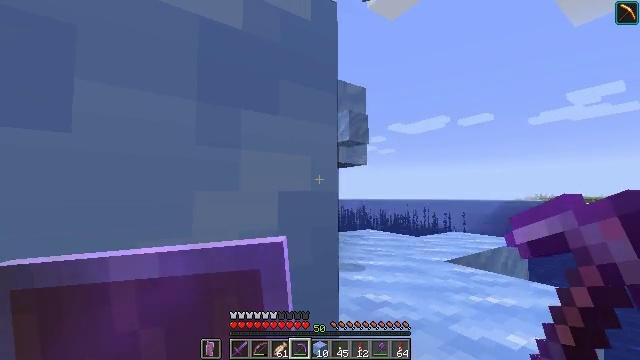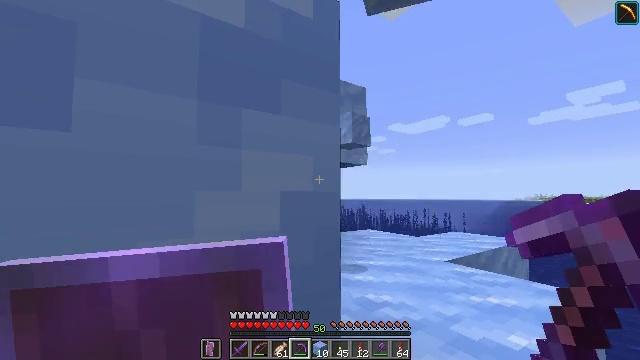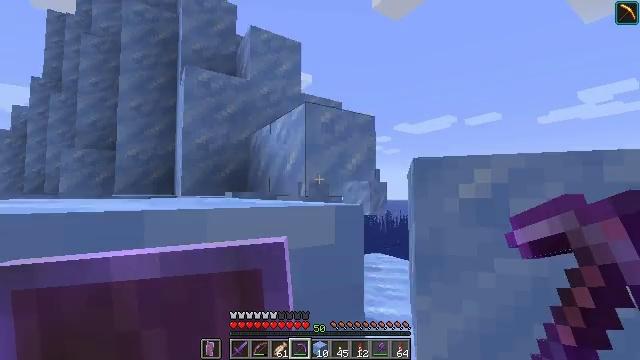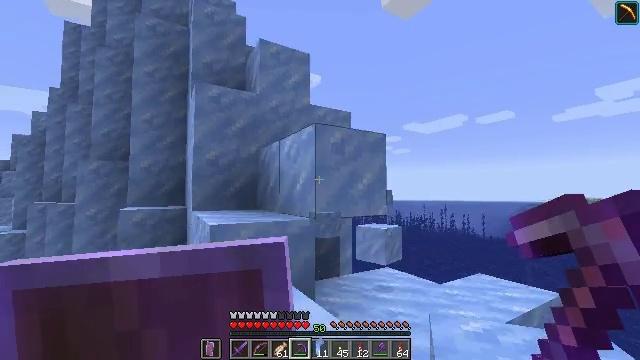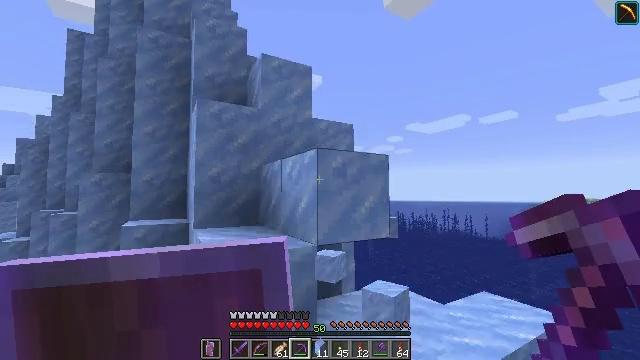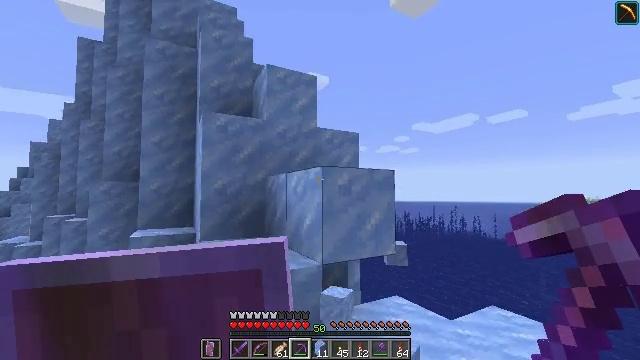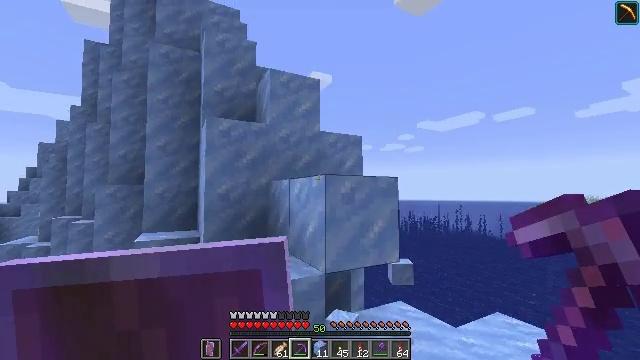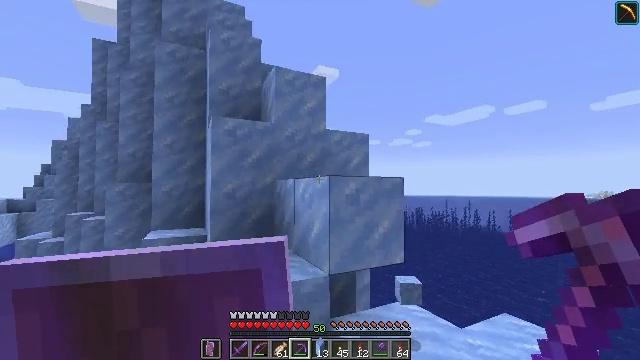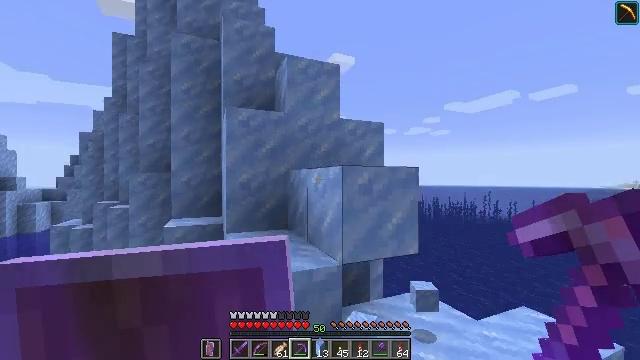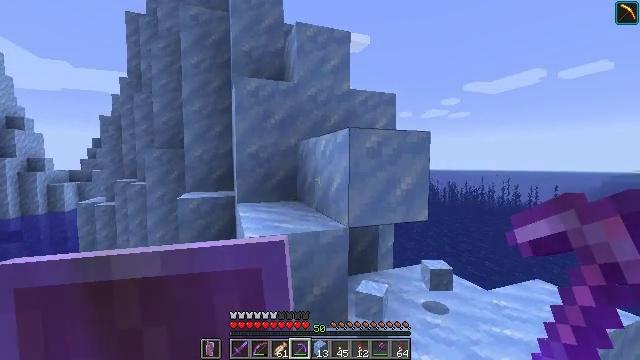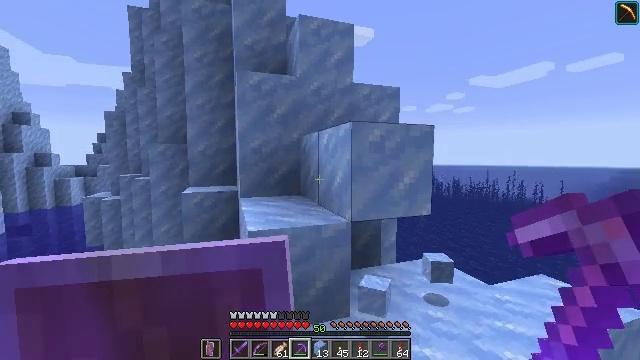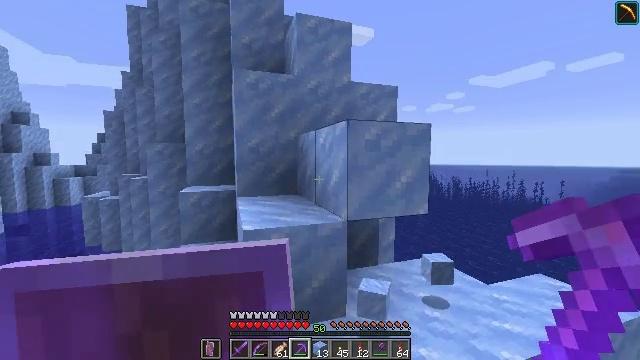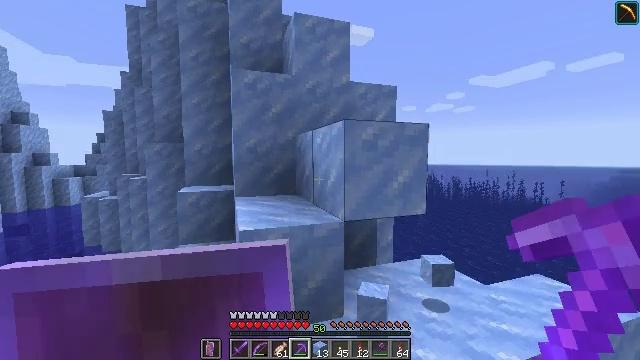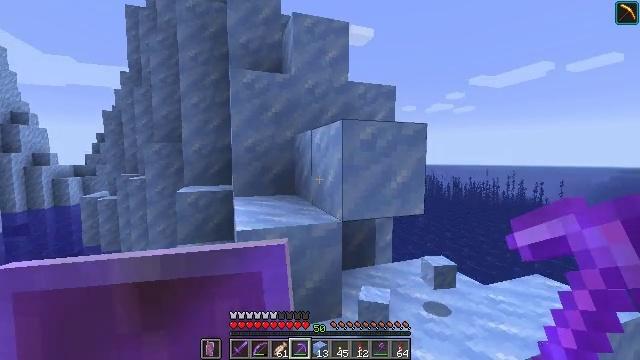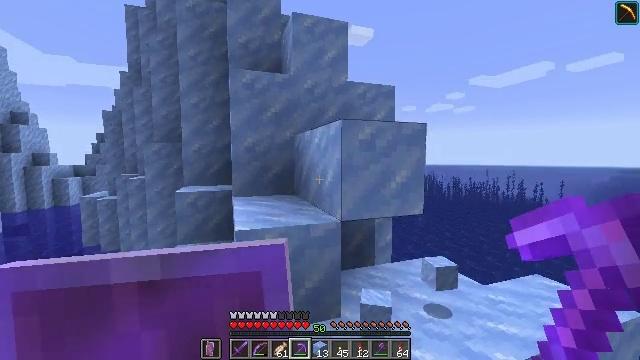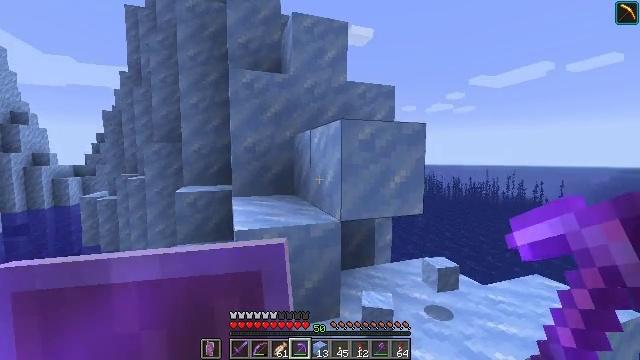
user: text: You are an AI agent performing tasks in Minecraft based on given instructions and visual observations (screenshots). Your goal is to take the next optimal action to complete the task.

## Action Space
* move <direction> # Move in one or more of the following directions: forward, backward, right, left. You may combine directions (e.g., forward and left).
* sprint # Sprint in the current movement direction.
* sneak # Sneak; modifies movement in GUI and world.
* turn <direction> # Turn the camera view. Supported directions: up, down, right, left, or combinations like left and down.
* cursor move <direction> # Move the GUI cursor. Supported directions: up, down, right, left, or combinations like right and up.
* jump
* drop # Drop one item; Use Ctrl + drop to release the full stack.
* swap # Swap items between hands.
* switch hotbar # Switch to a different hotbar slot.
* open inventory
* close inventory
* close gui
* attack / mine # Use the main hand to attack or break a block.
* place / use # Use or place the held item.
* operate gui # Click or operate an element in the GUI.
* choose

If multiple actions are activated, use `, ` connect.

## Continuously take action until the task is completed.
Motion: motion action
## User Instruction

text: Collect packed ice using a pickaxe.
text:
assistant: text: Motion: move forward
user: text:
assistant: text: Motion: move forward, sprint, turn left, jump
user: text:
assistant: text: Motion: move forward, sprint, turn left, jump
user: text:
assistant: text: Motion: move forward, sprint, jump
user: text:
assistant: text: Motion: move forward, sprint, turn left, jump
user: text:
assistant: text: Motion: move forward, sprint, jump
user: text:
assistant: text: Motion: move forward, sprint, turn left and down, jump
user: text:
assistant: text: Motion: move forward, sprint, turn left and down
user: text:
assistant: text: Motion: move forward, sprint, turn left and down
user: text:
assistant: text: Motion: move forward, sprint, turn down
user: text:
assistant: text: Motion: no_op
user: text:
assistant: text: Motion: no_op
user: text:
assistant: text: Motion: no_op
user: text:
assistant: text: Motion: no_op
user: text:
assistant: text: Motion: no_op
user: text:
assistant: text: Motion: move right
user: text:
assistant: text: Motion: move right
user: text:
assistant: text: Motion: move forward and move right
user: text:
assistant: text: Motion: move forward and move right, turn left
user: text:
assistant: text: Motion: move forward
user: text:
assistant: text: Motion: move forward
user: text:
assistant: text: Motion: move forward
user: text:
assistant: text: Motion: move forward, turn left
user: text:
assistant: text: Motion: move forward, turn left
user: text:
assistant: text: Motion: turn left
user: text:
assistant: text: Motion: no_op
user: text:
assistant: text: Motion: turn left
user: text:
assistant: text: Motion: turn left and up
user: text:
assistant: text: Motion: no_op
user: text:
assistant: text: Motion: move forward